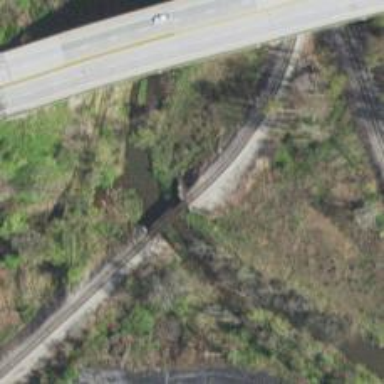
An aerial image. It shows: Railway bridge.